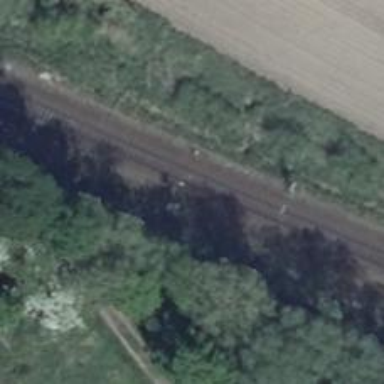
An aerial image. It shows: Light signal at railway crossing.